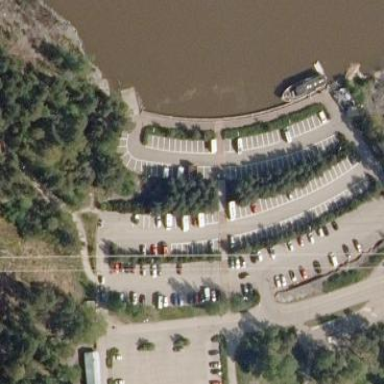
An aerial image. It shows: Paved parking area.